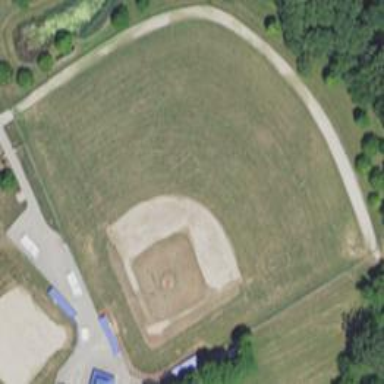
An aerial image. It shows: Baseball pitch for leisure land.